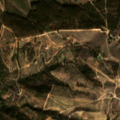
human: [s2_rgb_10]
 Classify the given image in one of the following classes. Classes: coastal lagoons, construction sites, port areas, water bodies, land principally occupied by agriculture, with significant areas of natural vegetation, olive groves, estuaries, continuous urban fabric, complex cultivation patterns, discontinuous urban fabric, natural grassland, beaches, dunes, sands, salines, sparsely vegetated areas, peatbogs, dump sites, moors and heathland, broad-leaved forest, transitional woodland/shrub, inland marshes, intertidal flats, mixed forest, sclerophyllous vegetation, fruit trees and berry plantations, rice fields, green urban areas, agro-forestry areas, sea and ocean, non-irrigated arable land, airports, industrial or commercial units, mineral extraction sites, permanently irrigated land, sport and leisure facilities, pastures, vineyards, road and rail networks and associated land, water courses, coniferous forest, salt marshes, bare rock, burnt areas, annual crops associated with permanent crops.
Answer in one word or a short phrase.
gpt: olive groves, broad-leaved forest, transitional woodland/shrub